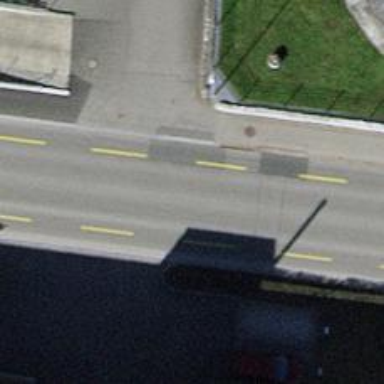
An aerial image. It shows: Secondary road with asphalt surface. It has cycle lane on both sides.